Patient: sex M, age 55
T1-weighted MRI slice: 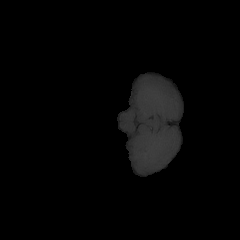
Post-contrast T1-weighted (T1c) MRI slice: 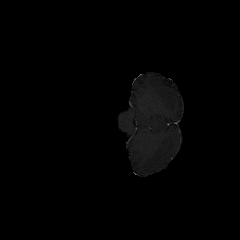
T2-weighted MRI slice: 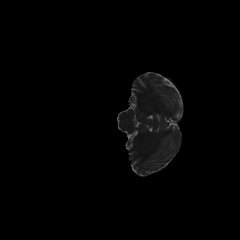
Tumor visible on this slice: no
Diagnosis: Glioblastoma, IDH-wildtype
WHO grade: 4